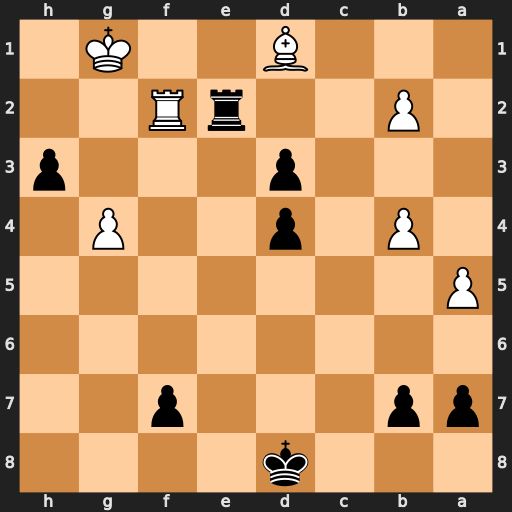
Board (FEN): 3k4/pp3p2/8/P7/1P1p2P1/3p3p/1P2rR2/3B2K1
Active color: b
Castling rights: -
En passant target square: -
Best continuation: Re1+ Kh2 Rxd1